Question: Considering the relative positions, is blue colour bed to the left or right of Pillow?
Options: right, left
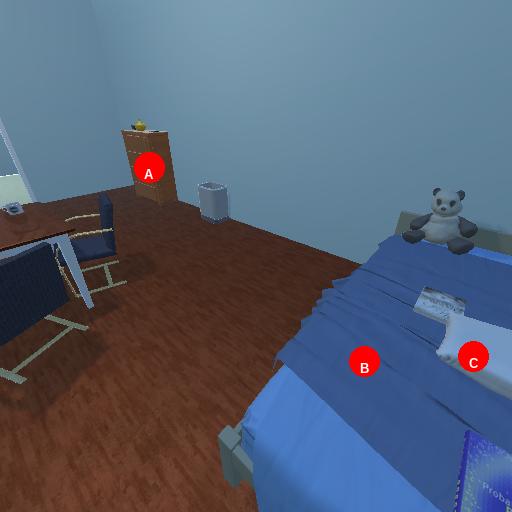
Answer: right